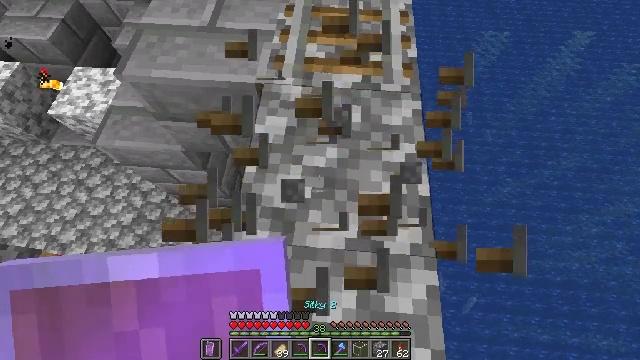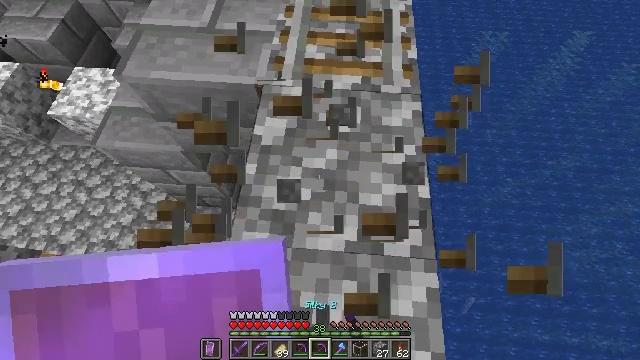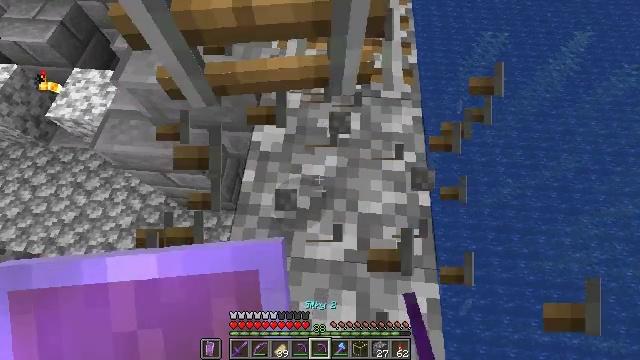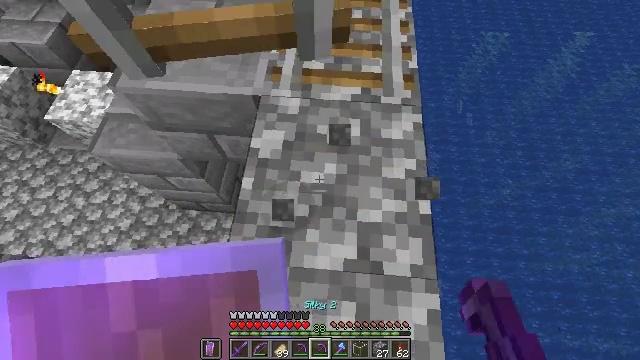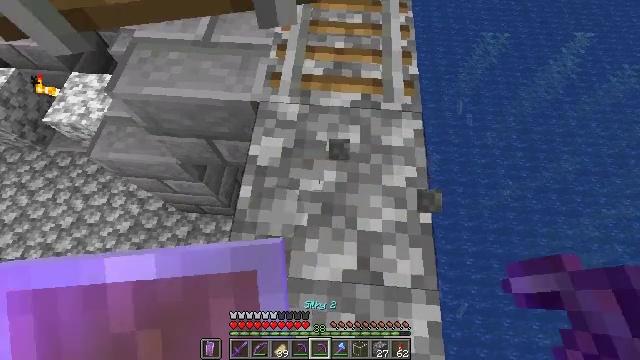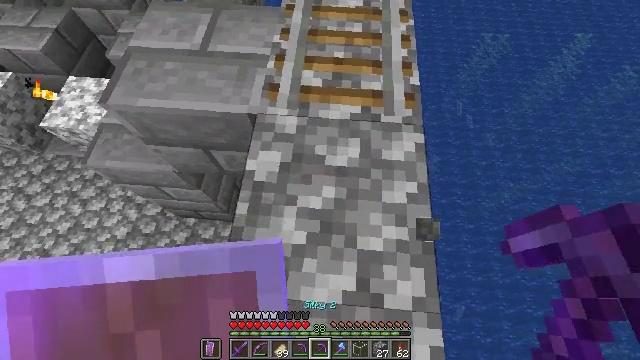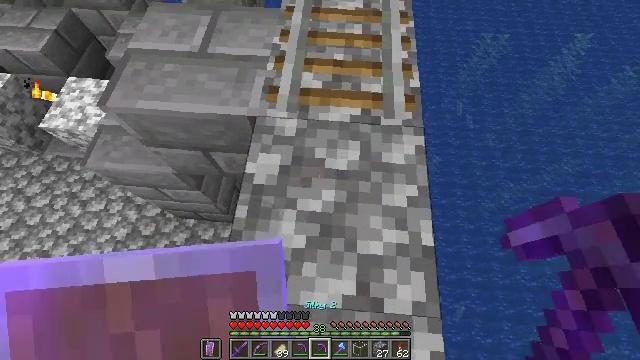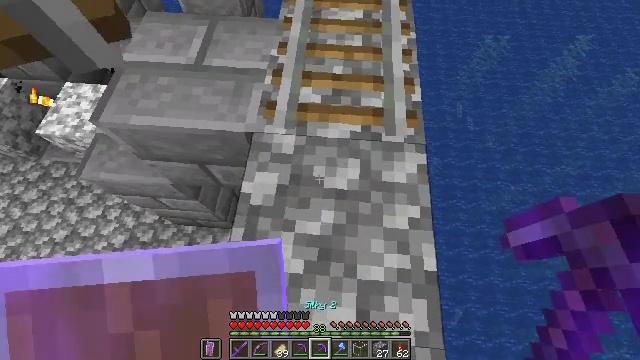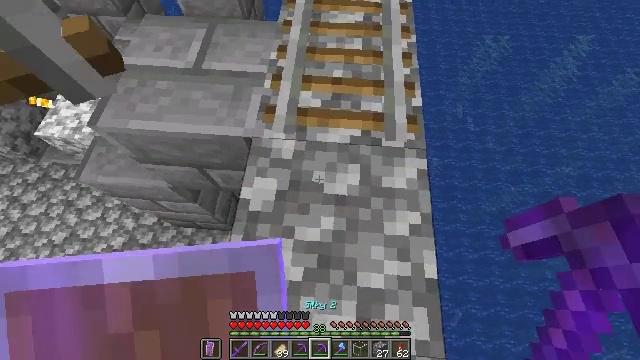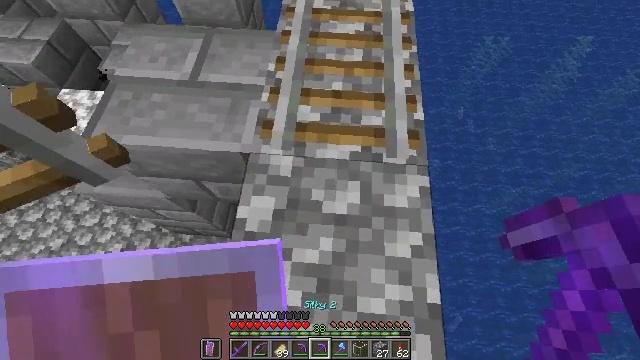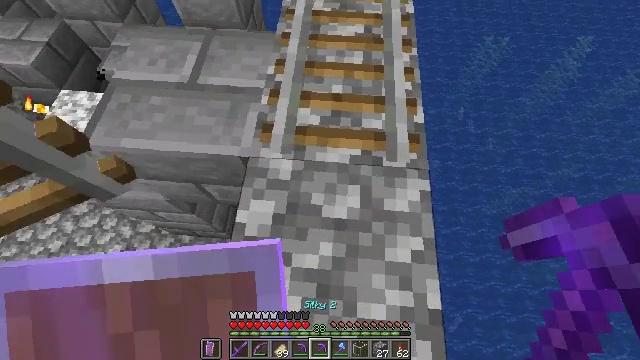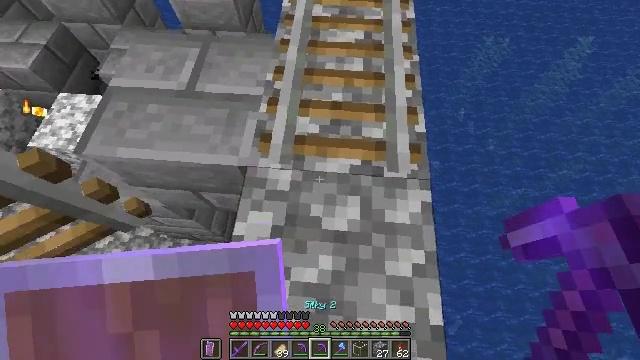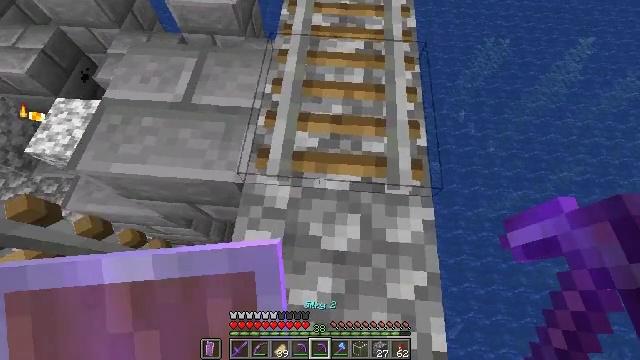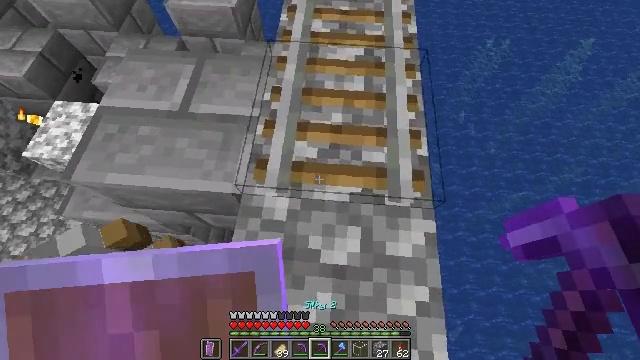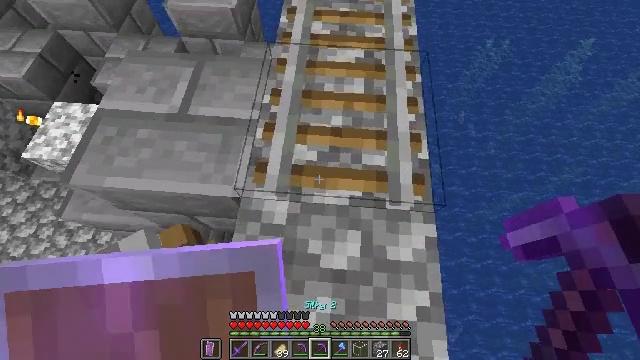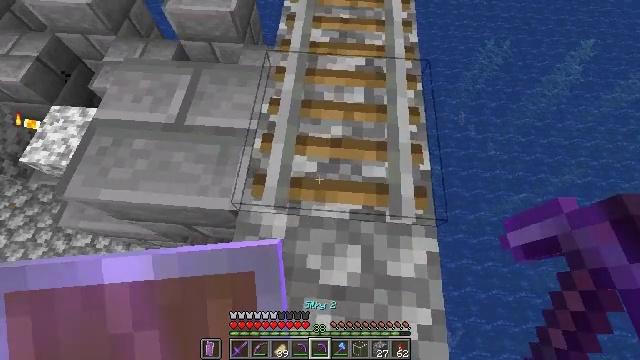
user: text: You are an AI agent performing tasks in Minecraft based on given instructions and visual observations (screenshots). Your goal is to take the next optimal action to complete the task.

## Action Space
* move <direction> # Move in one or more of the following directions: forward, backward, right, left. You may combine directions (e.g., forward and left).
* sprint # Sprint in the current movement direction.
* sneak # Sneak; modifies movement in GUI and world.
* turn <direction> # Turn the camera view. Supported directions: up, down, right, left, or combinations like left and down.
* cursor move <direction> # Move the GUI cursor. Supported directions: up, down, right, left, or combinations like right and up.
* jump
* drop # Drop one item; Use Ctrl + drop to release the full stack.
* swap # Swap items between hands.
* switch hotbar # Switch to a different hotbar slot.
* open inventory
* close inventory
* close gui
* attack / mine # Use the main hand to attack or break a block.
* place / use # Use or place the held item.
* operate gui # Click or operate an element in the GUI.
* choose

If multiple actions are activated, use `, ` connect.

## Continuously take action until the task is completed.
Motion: motion action
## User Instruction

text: Pick up the rail by attacking it.
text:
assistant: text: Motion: move forward, sneak
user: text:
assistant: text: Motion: move forward, sneak
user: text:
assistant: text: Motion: move forward, sneak
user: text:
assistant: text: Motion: move forward, sneak
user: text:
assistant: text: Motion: move forward, sneak
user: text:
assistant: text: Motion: move forward, sneak
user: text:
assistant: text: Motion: move forward, sneak
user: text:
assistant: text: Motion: move forward, sneak
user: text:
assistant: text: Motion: move forward, sneak
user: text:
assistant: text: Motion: move forward, sneak
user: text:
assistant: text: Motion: move forward, sneak
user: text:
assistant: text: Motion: move forward, sneak
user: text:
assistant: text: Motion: move forward, sneak
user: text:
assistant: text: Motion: move forward, sneak
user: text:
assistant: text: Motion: move forward, sneak
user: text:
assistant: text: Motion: move forward, sneak
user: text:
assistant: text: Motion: move forward, sneak
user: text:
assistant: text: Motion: move forward, sneak
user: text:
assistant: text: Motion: move forward, sneak, attack / mine
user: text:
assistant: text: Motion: move forward, sneak, attack / mine
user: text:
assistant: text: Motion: move forward, sneak
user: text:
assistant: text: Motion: move forward, sneak
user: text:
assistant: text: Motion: move forward, sneak
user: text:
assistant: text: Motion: move forward, sneak
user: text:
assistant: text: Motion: move forward, sneak
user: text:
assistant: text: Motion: move forward, sneak
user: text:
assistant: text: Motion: move forward, sneak
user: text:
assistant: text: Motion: move forward, sneak
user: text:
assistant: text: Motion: move forward, sneak
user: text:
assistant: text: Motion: move forward, sneak